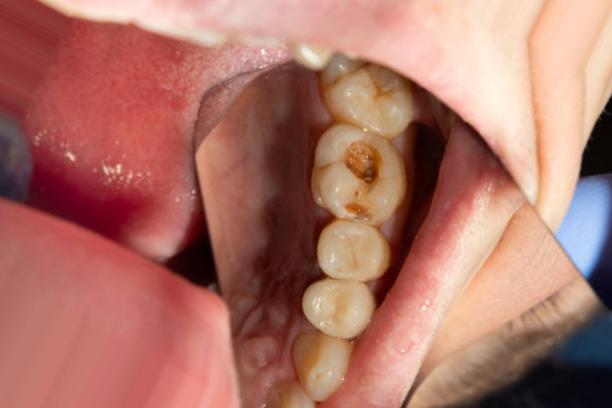
Condition: Caries